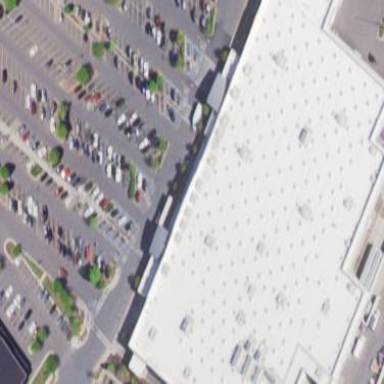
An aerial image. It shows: Retail building housing supermarket.